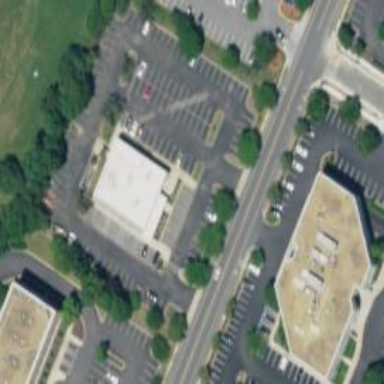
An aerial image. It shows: Clinic.